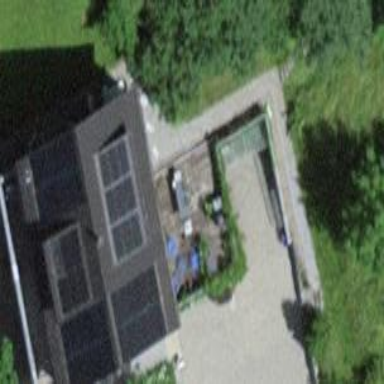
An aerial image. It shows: Garage building.